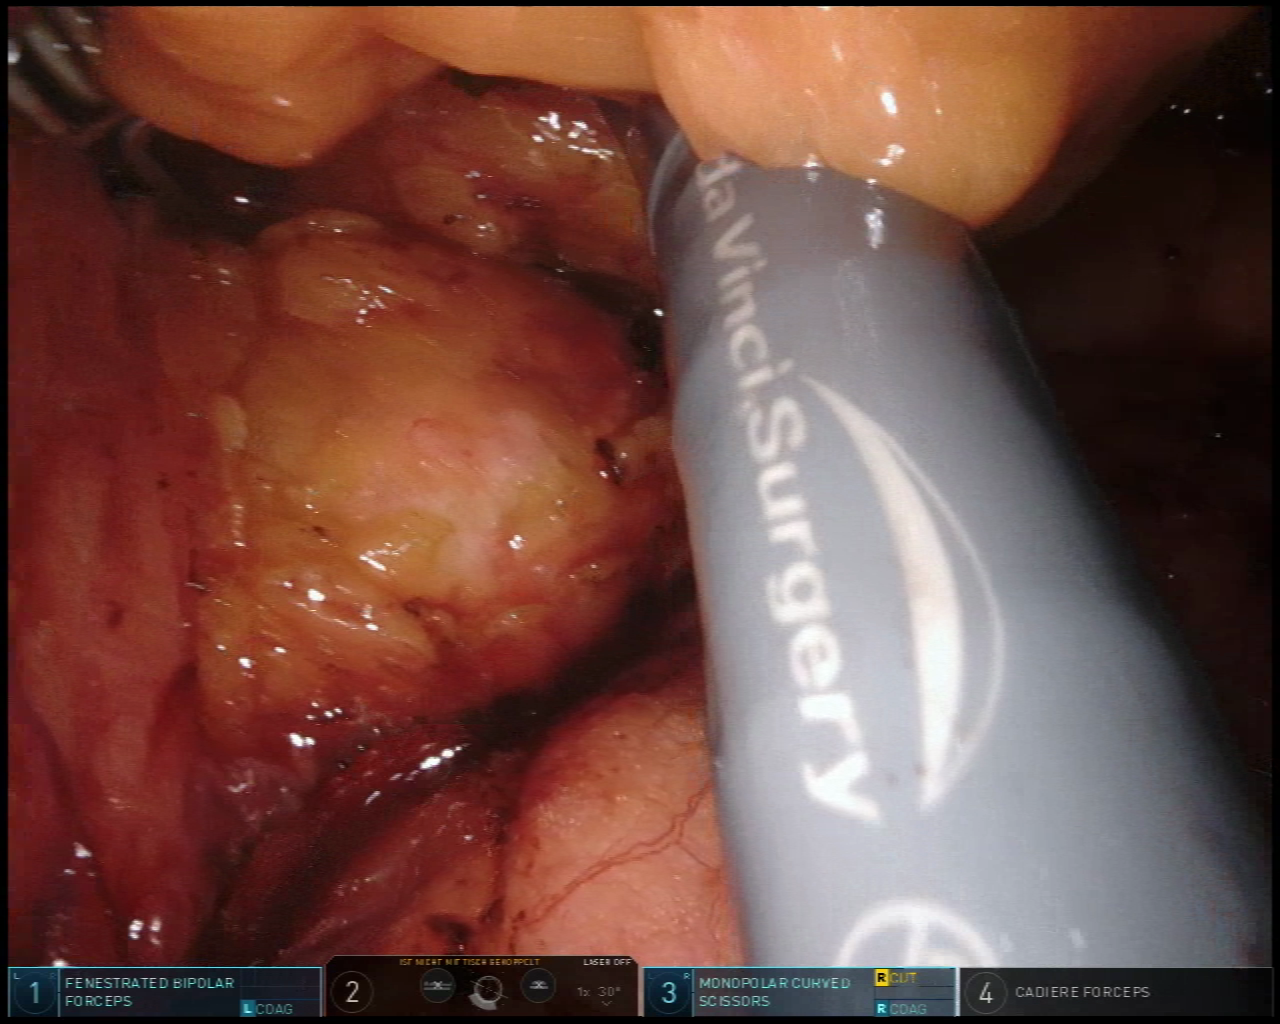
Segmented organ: pancreas
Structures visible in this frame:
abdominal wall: no
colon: no
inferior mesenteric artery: no
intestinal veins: no
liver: no
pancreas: yes
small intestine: no
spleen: no
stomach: no
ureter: no
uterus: no
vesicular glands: no